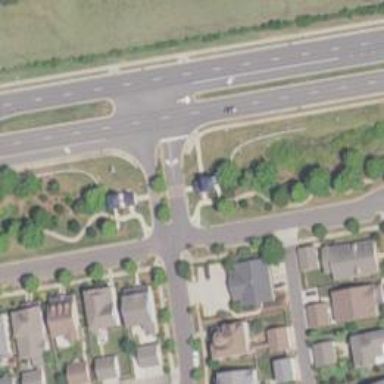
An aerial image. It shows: Marked crossing on footway.